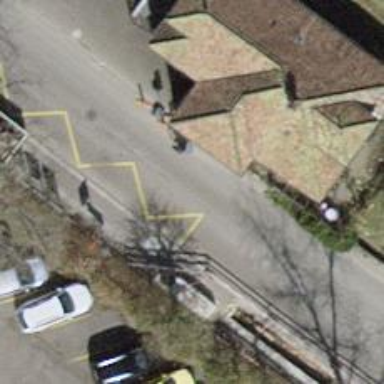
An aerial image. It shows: Bus stop with stop position for public transport.